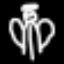
Label: angel